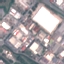
Land use / land cover class: Industrial